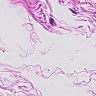
Metastatic tissue present: no